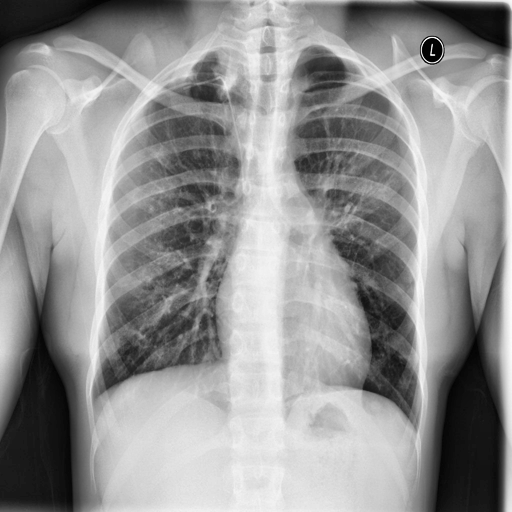
Finding: NORMAL